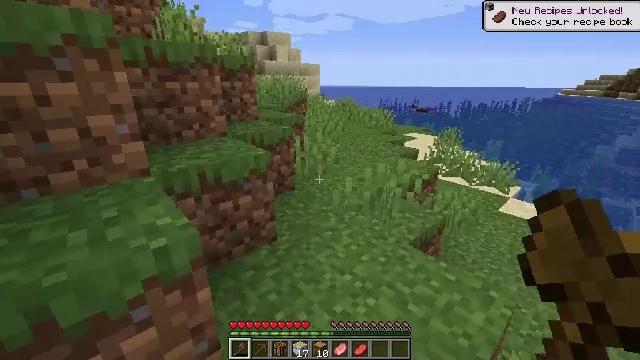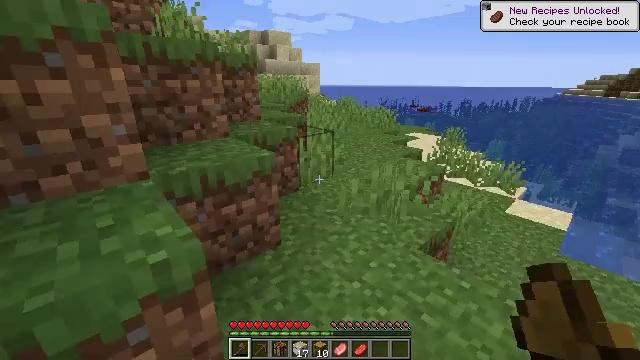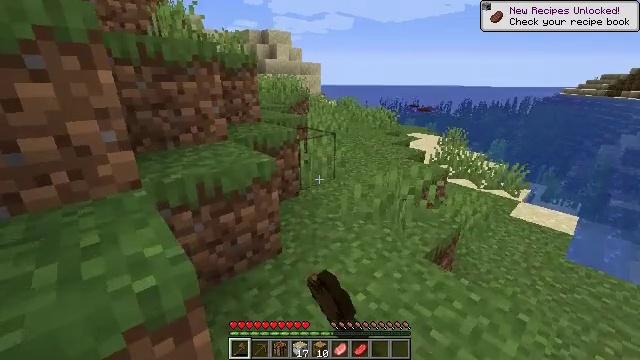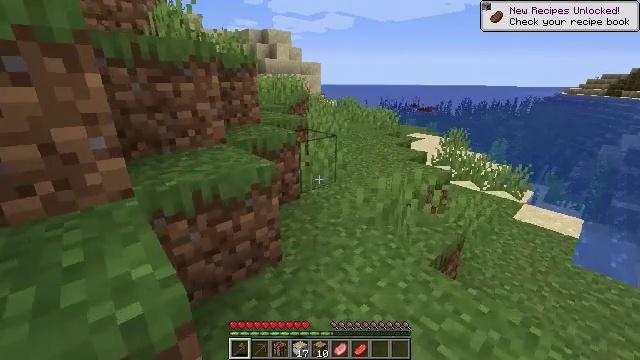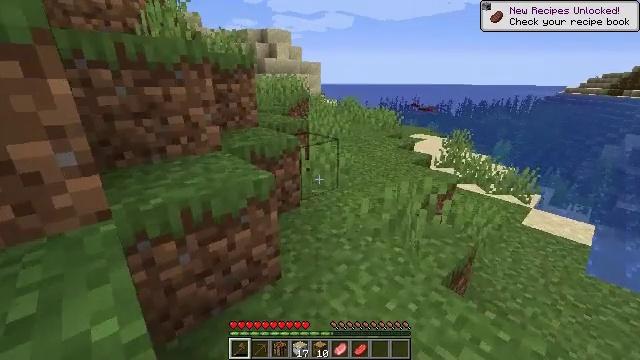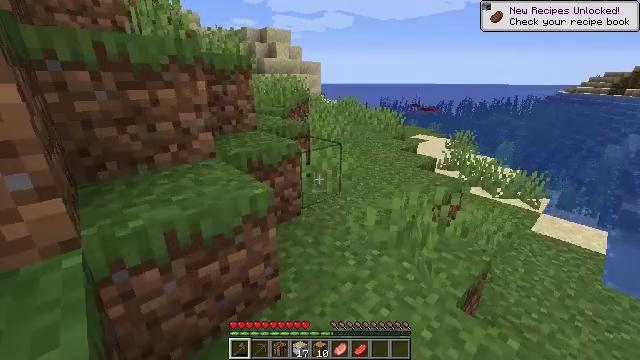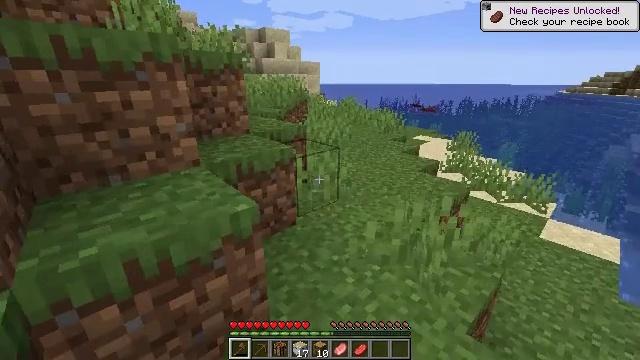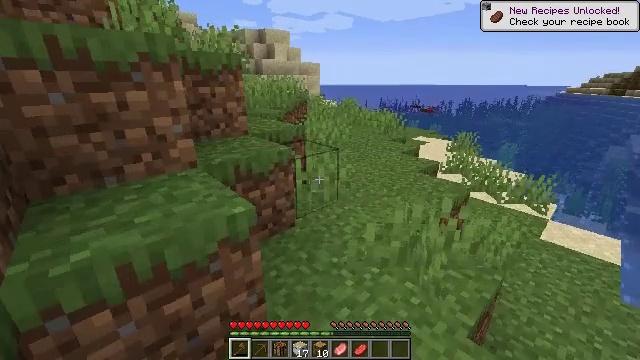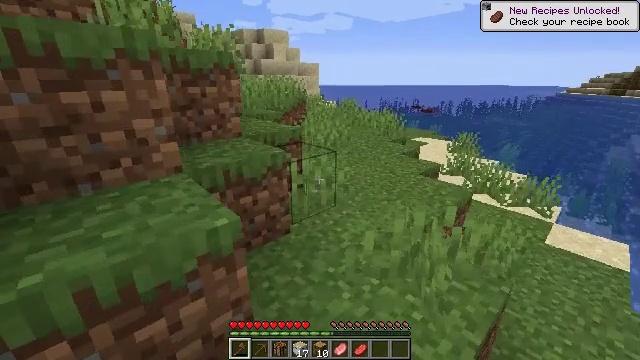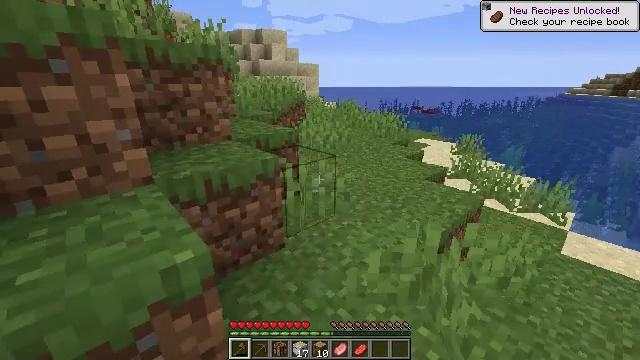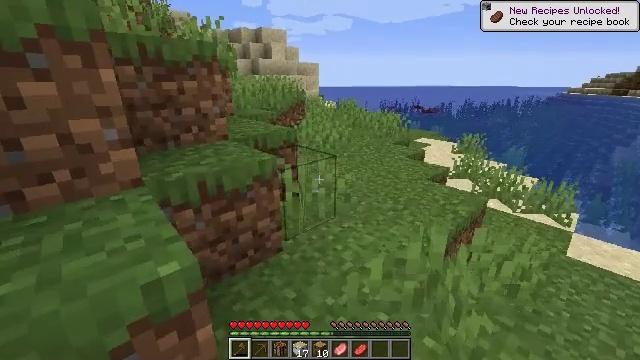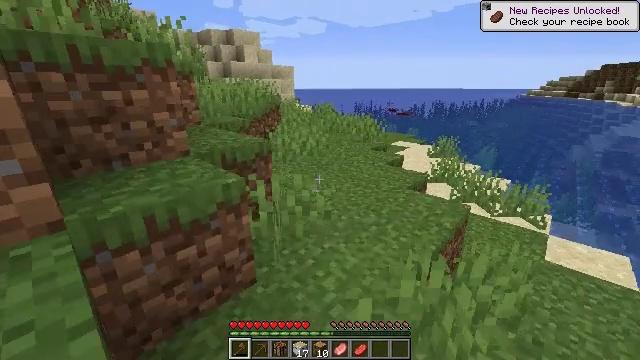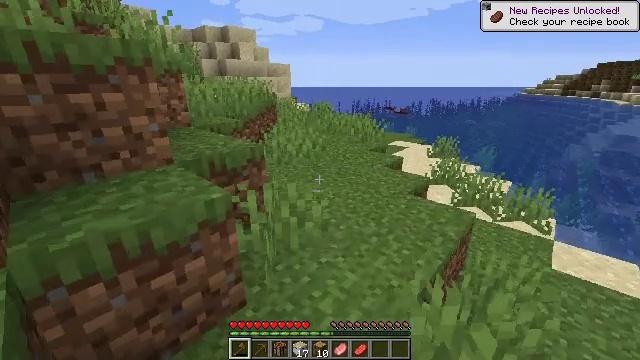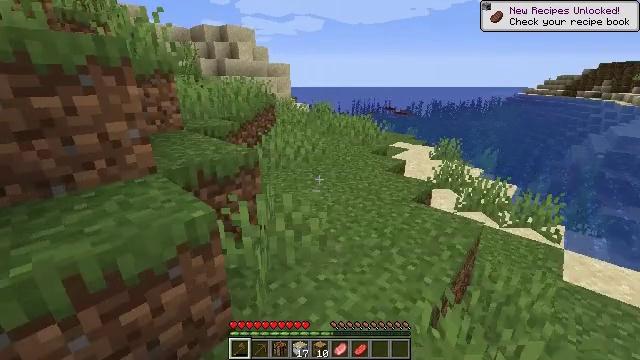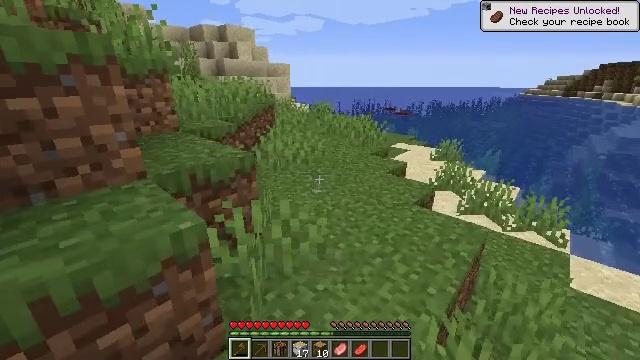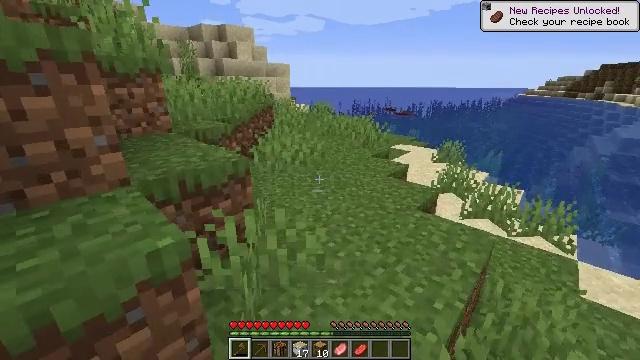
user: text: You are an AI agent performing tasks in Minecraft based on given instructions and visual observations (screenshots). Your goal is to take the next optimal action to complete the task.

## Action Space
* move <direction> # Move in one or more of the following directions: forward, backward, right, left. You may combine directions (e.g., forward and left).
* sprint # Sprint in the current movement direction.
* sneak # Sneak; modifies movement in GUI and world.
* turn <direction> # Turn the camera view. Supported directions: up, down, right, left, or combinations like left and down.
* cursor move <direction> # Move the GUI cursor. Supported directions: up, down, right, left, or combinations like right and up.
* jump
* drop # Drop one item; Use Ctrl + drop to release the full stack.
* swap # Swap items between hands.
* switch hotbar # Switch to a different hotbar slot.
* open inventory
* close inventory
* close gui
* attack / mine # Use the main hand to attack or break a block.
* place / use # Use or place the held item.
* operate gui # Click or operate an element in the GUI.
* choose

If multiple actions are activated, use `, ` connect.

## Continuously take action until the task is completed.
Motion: motion action
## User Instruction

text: Hunt animals.
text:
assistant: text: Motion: move forward, attack / mine
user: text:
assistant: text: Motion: move forward, attack / mine
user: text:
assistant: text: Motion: move forward, attack / mine
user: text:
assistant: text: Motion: move forward, attack / mine
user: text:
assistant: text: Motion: move forward
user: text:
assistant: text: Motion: move forward
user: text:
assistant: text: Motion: move forward
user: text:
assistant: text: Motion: move forward
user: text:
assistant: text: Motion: move forward
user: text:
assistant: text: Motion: move forward
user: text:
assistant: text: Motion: move forward, turn right
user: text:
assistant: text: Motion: move forward
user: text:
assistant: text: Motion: move forward
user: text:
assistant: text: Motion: move forward
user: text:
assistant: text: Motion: move forward
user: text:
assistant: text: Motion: move forward
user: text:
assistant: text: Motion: move forward and move right
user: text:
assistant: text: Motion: move forward and move right
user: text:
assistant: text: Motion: move forward and move right
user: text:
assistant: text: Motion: move forward and move right, turn left
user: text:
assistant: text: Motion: move forward and move right, turn left and down
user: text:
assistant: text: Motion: move forward and move right
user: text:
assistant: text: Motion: move forward
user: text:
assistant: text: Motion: move forward
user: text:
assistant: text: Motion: move forward
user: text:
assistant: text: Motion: move forward
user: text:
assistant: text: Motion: move forward, turn up
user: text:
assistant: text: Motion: move forward, turn up
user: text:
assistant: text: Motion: move forward, turn up
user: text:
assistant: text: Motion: move forward, turn up